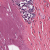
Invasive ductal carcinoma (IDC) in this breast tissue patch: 0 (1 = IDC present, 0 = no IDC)